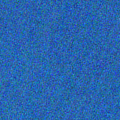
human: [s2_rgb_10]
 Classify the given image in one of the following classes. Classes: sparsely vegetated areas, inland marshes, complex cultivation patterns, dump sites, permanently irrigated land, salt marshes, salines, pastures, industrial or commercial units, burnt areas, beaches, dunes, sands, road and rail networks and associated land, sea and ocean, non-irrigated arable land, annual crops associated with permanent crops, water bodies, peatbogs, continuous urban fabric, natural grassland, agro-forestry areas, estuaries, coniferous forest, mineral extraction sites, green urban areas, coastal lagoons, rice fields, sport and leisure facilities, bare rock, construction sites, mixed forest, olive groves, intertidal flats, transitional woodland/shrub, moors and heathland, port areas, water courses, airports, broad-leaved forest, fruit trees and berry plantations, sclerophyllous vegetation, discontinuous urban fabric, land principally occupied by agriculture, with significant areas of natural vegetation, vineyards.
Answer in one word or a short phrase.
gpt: sea and ocean